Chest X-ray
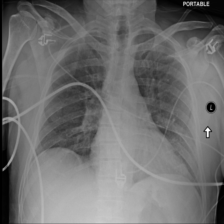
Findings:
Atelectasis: negative
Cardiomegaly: negative
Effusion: negative
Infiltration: negative
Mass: negative
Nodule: negative
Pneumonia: negative
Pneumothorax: negative
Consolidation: negative
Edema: negative
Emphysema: negative
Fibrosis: negative
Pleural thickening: negative
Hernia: negative